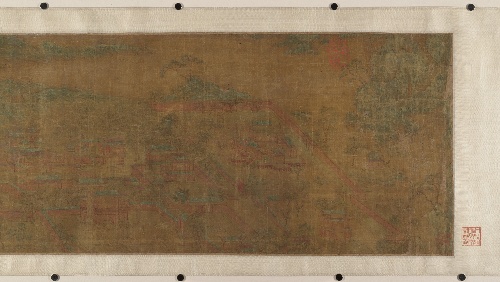
Artist: Unidentified artist|Zhao Boju
Artist bio: |Chinese, 11th century
Object type: Handscroll
Classification: Paintings
Medium: Handscroll; ink and color on silk
Culture: China
Period: Ming dynasty (1368–1644) or earlier
Dimensions: 11 5/8 x 95 1/2 in. (29.5 x 242.6 cm)
Department: Asian Art
Credit line: Fletcher Fund, 1938
Accession year: 1938
Repository: Metropolitan Museum of Art, New York, NY
Tags: Palaces|Landscapes